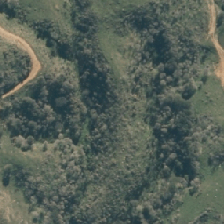
Land cover: grose_broom